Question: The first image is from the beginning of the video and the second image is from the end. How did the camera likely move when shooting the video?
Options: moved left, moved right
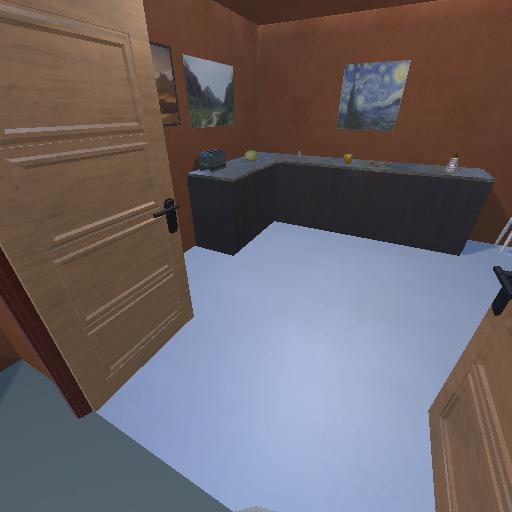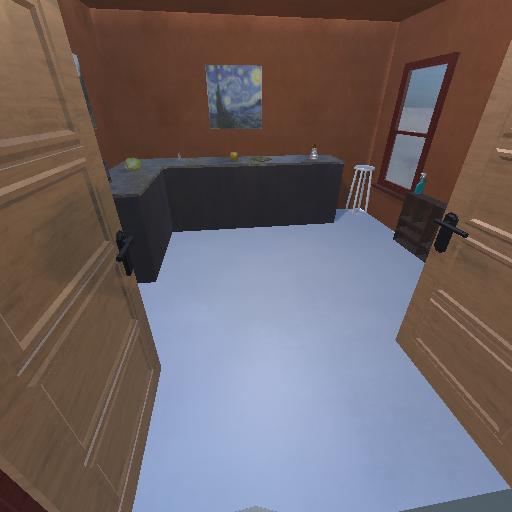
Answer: moved left